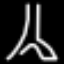
Label: The Eiffel Tower